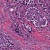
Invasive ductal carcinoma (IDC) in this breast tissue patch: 0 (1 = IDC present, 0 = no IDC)